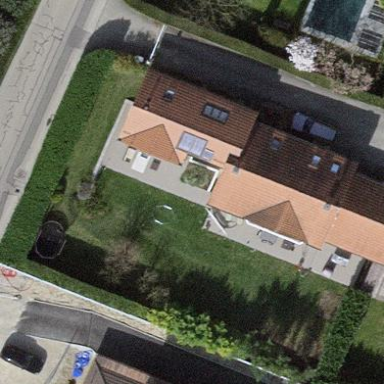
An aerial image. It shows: Simple house.